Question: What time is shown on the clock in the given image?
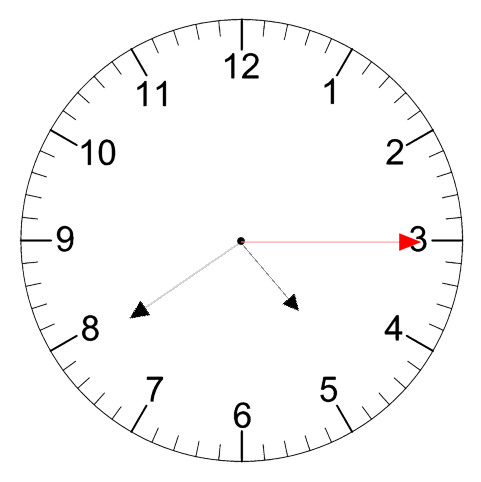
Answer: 04:39:15